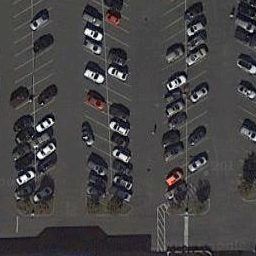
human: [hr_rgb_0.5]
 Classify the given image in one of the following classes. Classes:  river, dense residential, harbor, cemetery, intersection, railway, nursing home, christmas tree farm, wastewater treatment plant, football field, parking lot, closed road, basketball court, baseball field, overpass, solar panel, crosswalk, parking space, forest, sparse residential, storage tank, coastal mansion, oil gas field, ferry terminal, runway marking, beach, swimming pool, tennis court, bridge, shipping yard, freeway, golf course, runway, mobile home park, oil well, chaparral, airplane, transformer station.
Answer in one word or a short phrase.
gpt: parking lot